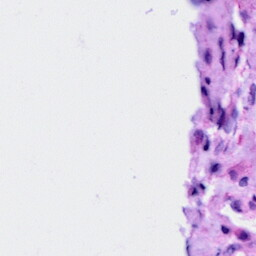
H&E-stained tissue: Ovarian